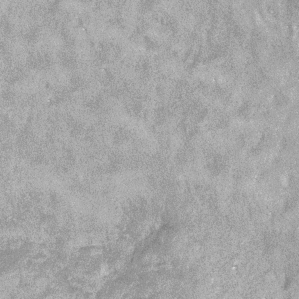
Label: frost